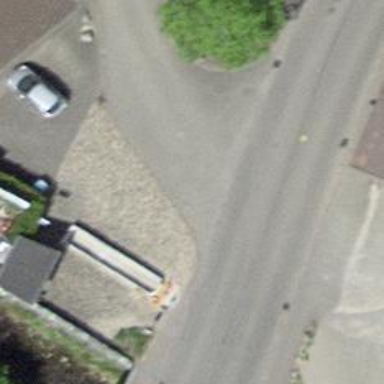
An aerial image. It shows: Public transport stop position.